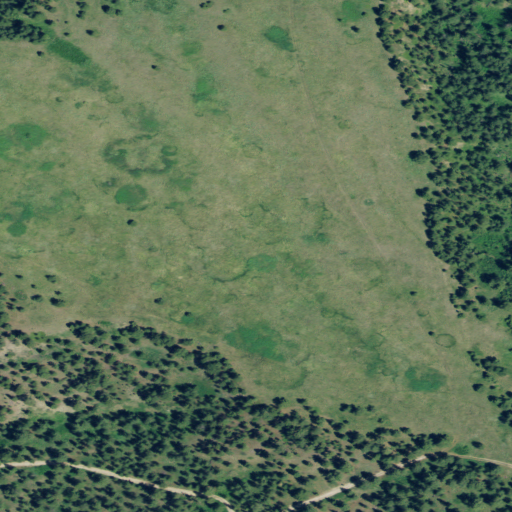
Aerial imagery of bench in Montana named Carry Water Bench containing grassland, evergreen forest, and shrub